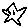
Label: star